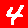
Digit: 4